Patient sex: M
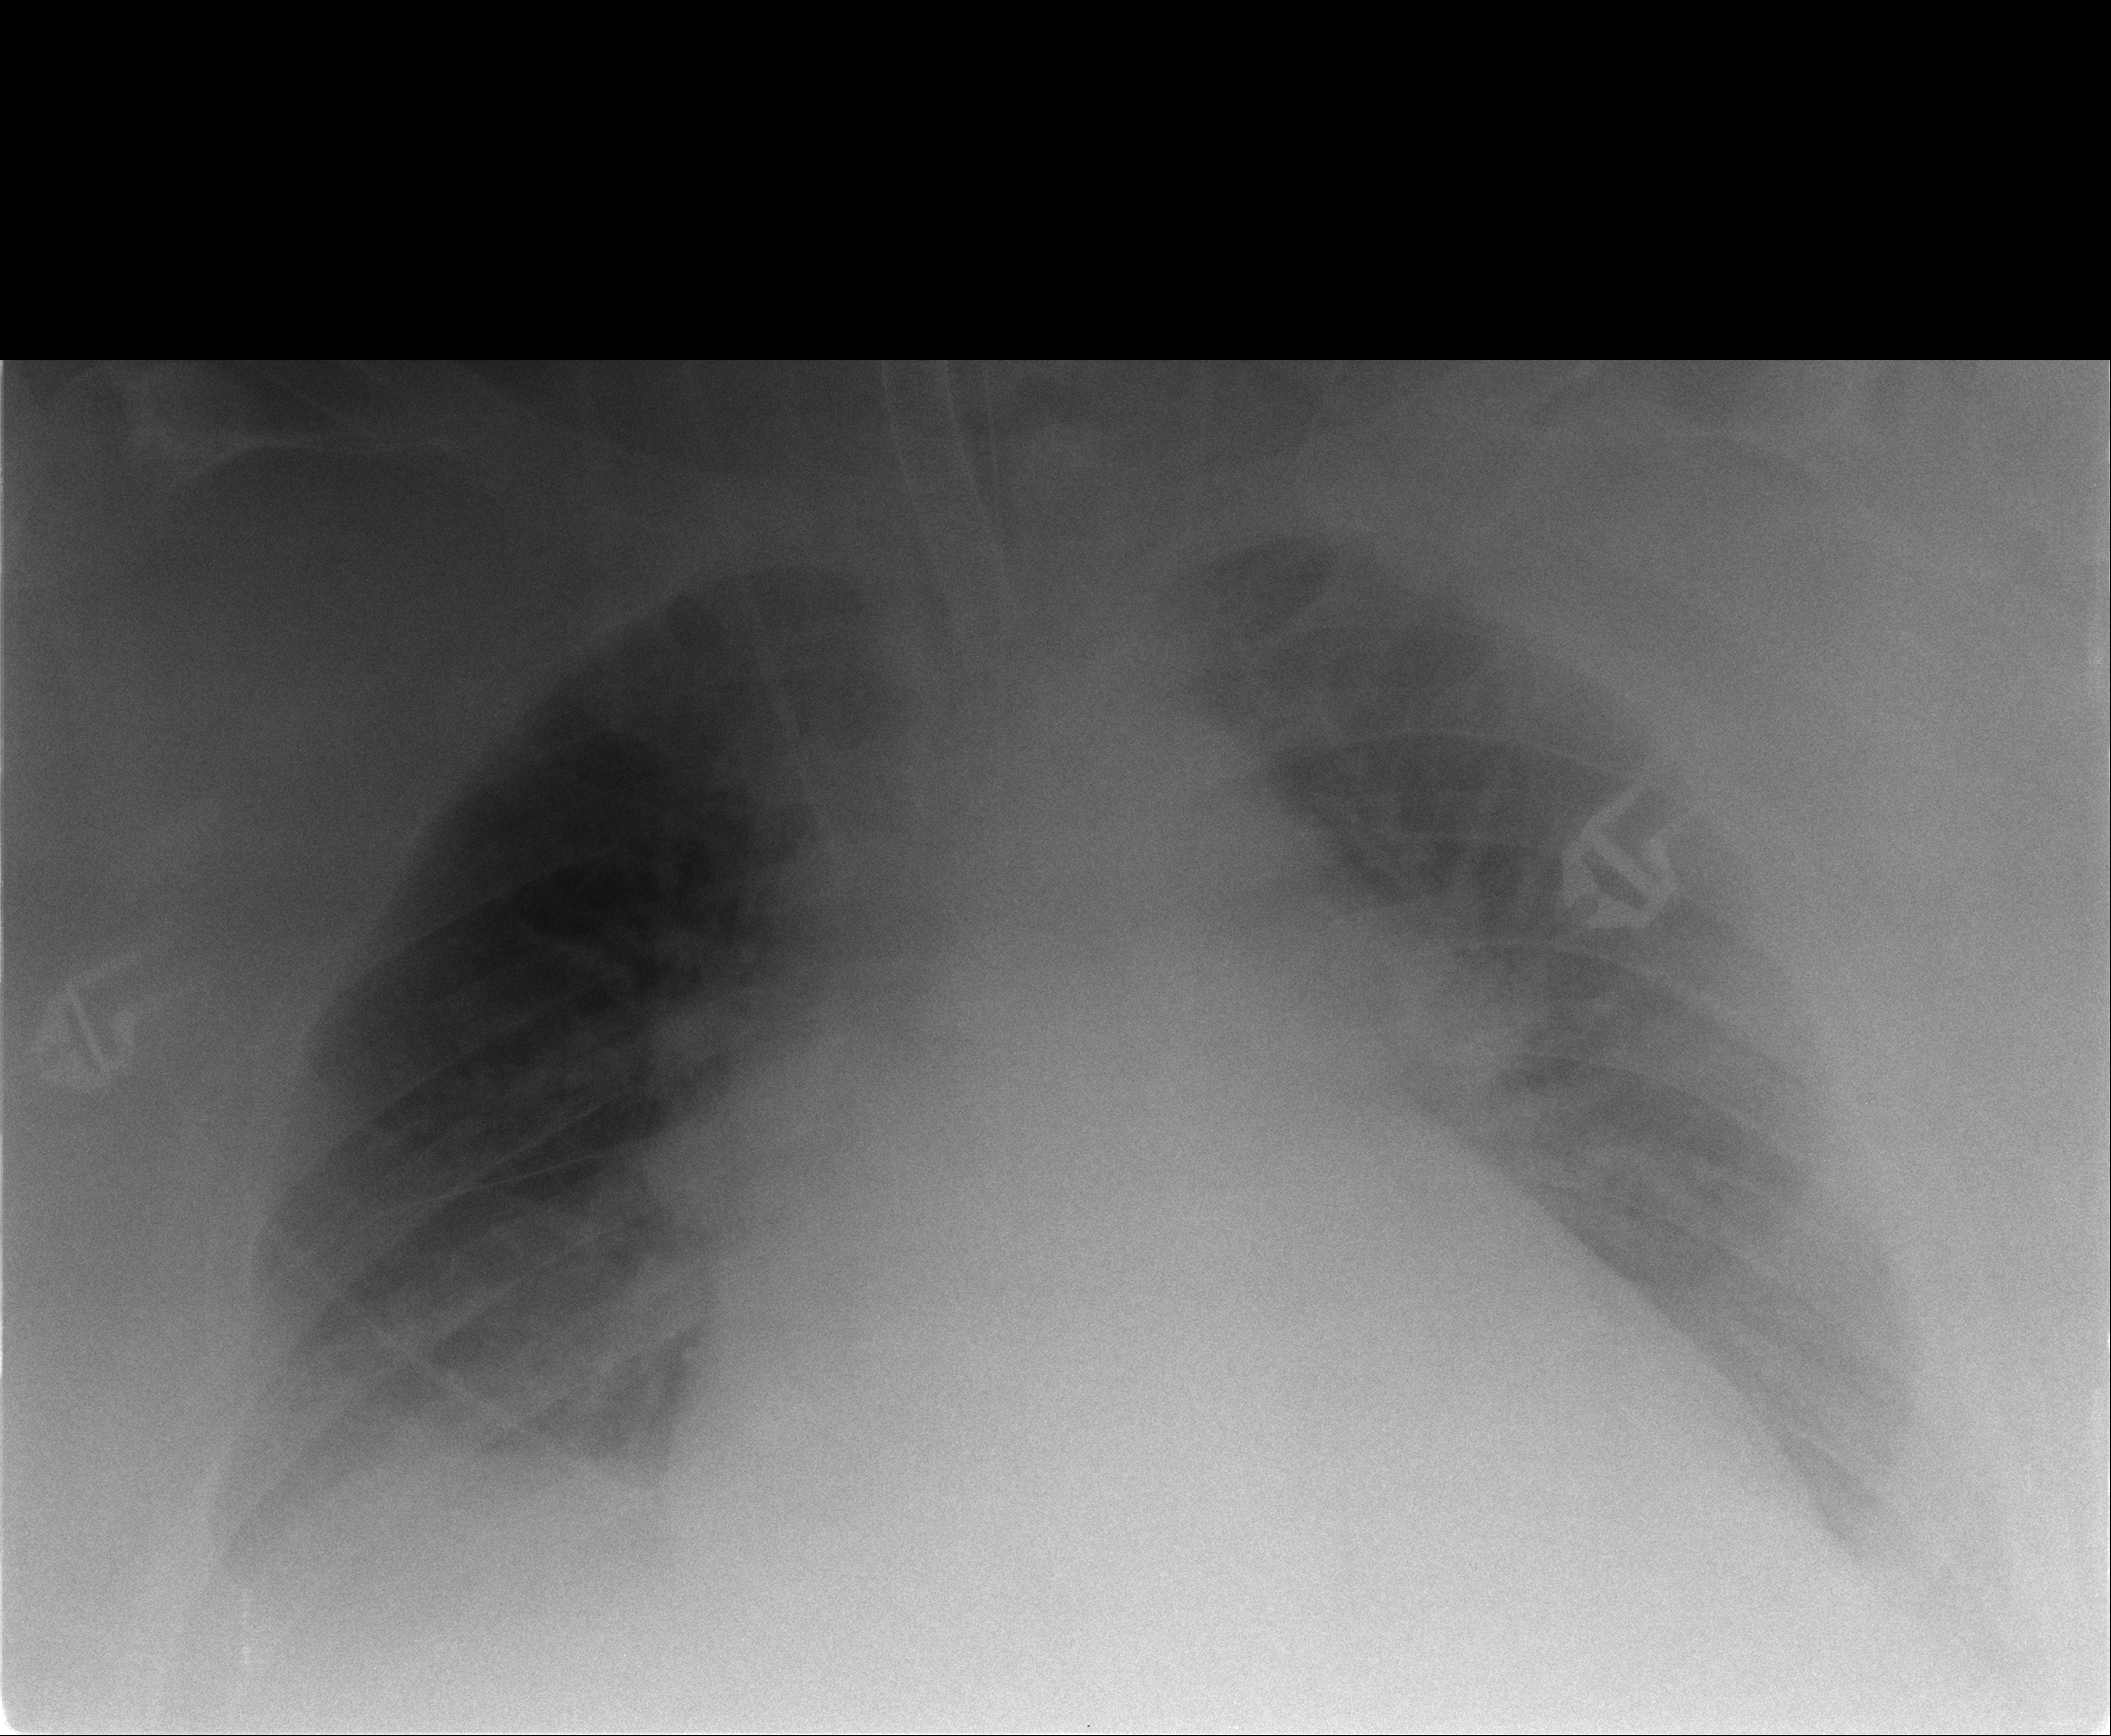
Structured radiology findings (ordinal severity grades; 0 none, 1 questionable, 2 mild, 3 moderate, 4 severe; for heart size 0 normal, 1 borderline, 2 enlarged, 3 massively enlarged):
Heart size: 2
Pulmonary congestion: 2
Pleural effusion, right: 1
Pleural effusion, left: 2
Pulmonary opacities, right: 1
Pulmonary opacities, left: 0
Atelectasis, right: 1
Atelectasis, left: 2